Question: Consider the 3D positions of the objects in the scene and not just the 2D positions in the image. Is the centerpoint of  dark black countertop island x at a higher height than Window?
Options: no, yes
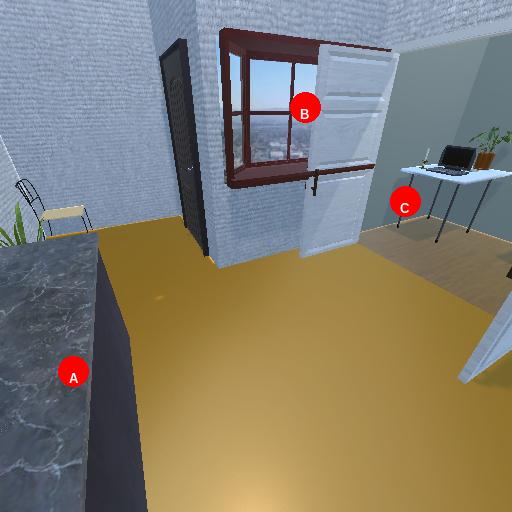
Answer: no